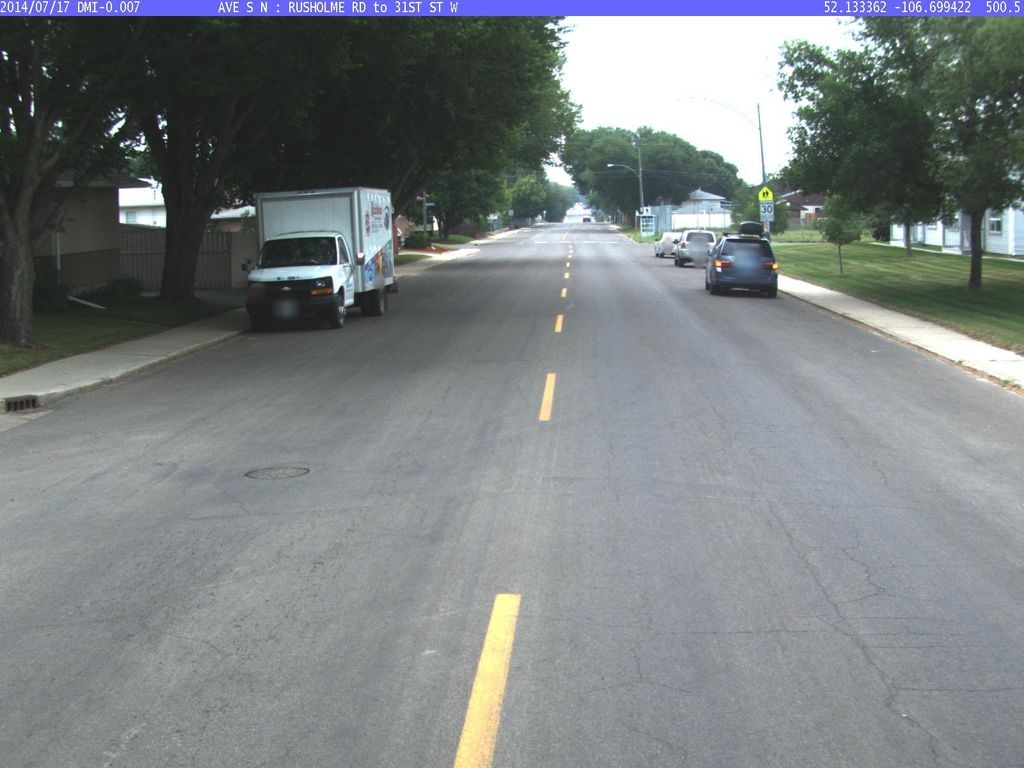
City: saskatoon